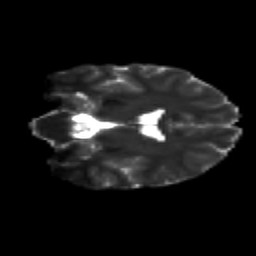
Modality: T2w
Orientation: coronal
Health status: healthy
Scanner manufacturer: siemens
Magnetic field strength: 3 T
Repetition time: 12 s
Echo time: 0.092 s